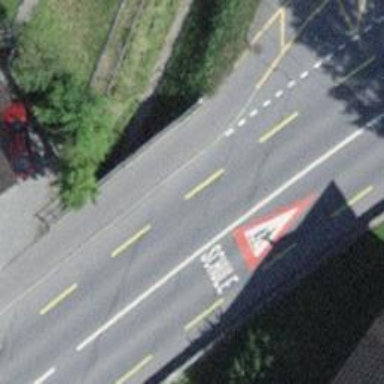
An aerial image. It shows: Secondary road with bridge and designated cycle lane.